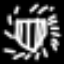
Label: diamond